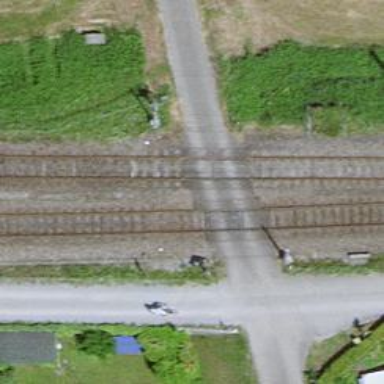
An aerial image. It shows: Full barrier level crossing on railway.